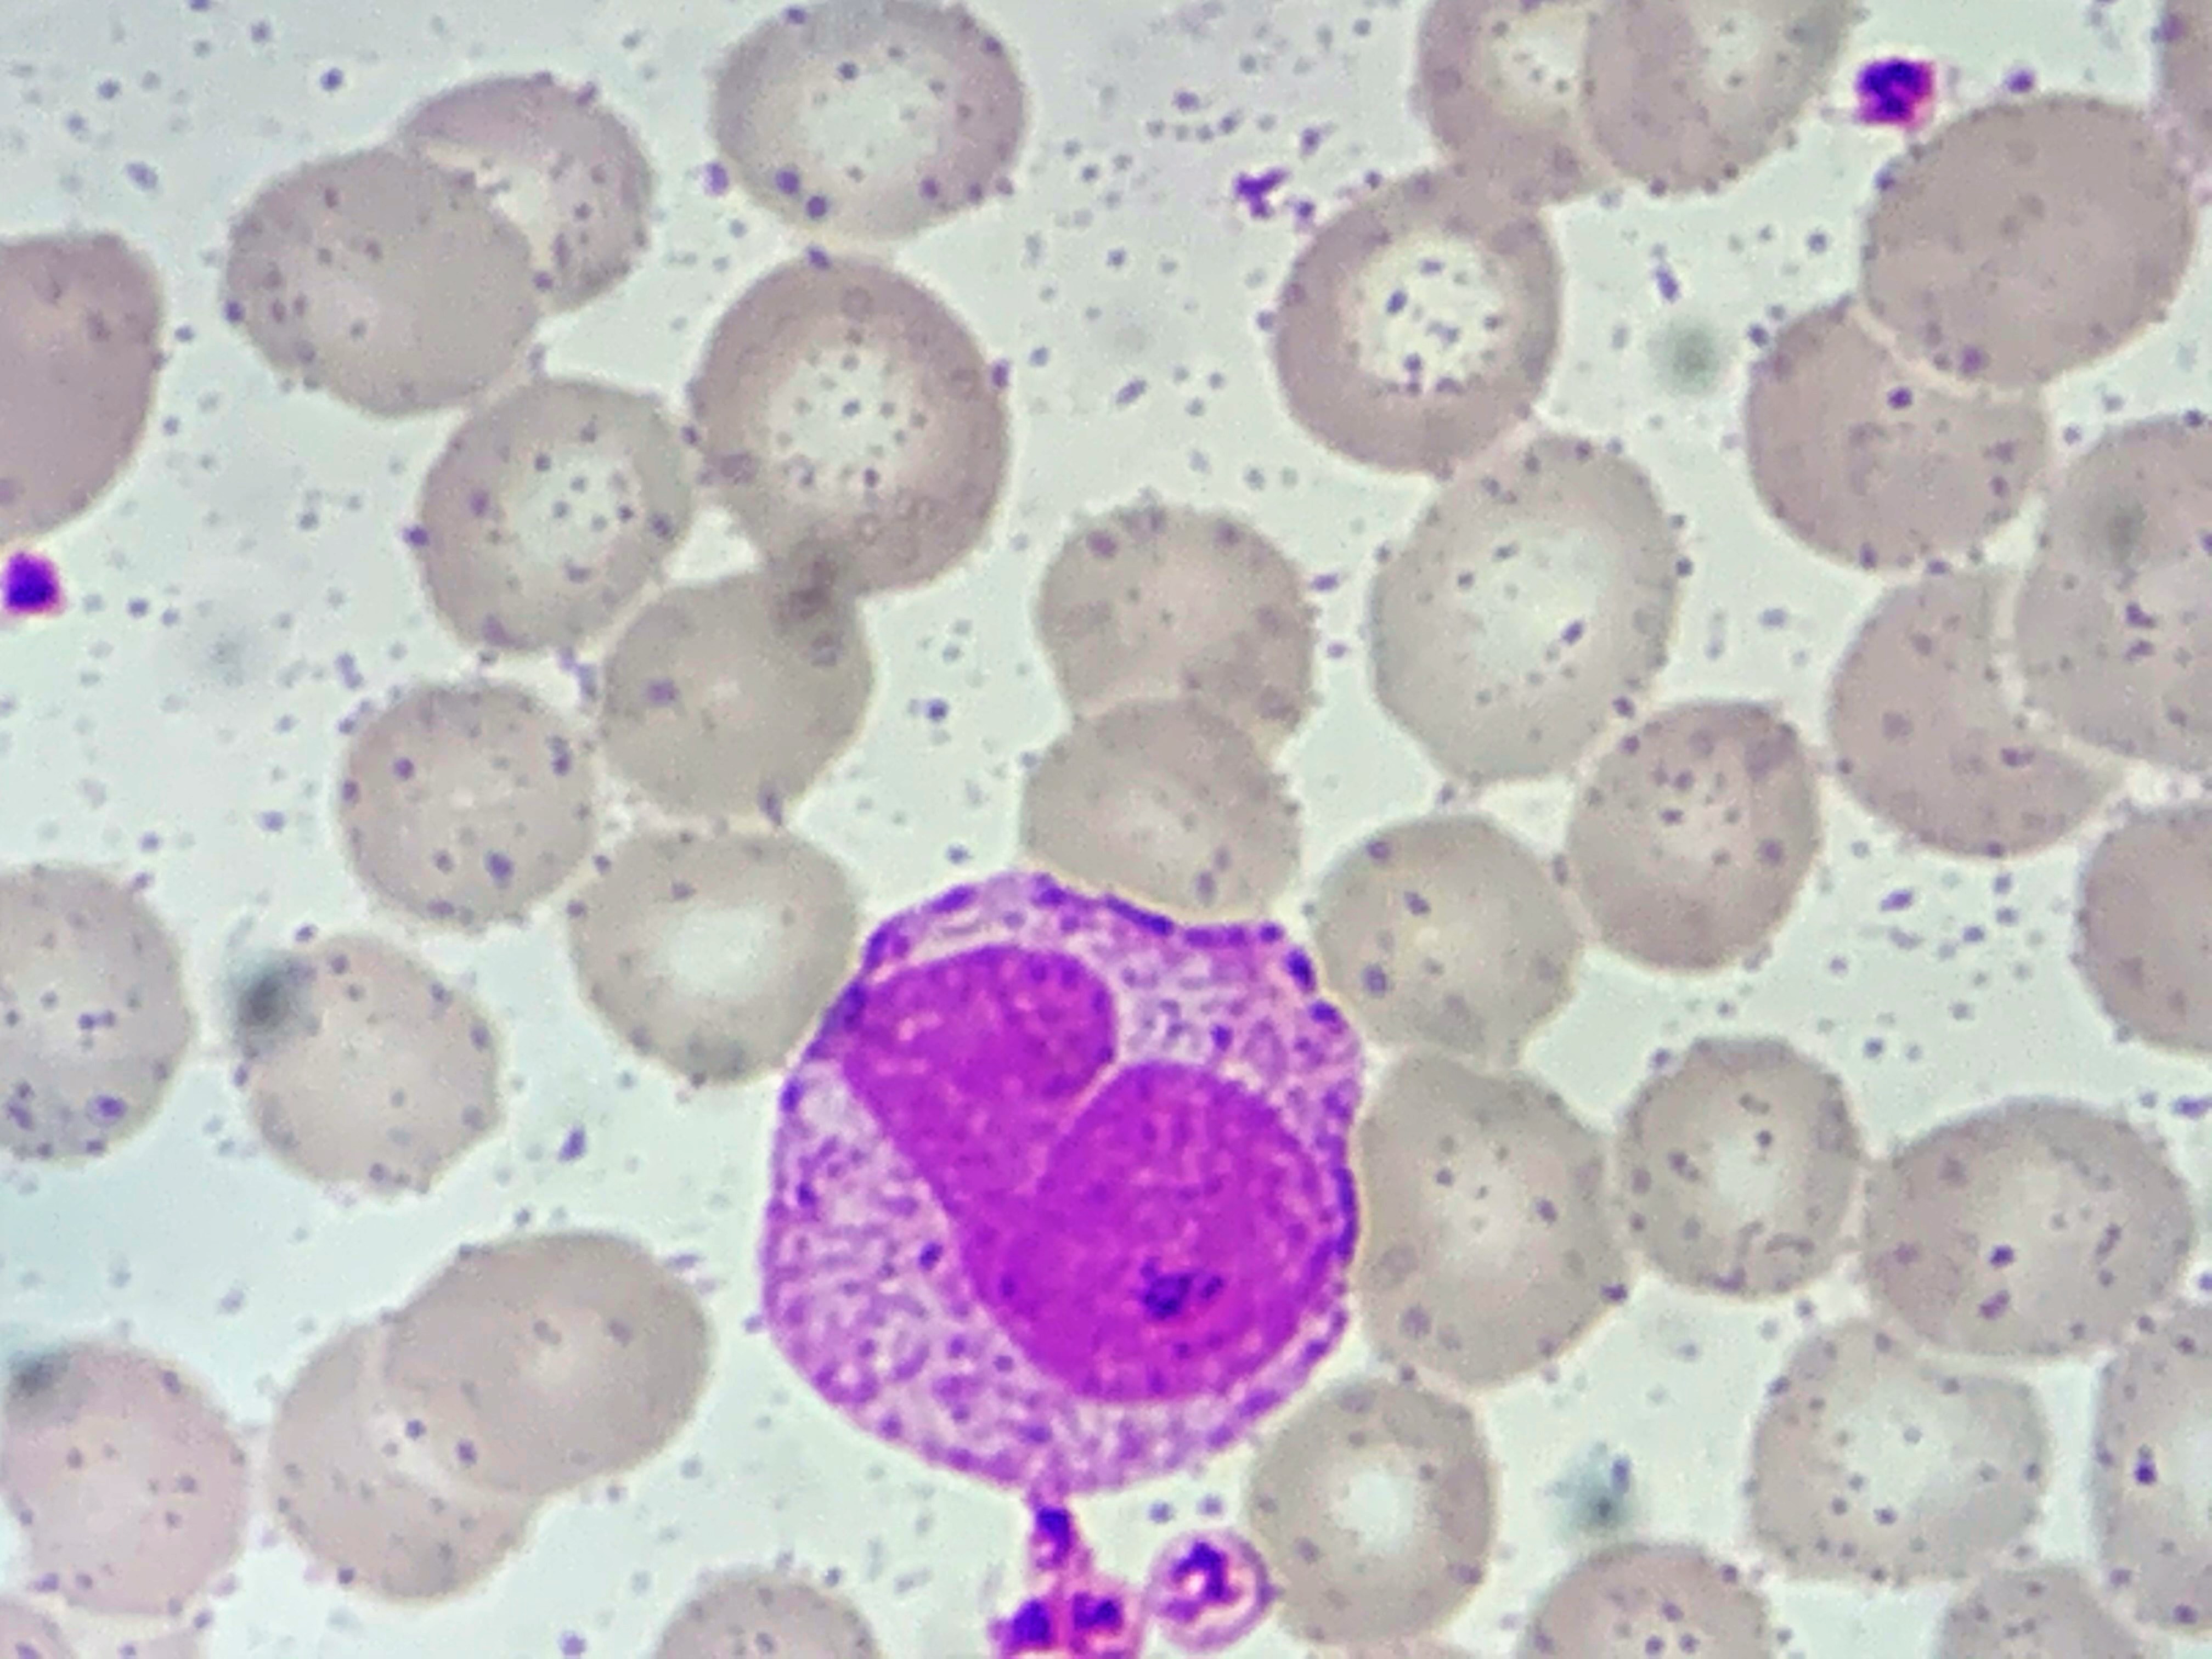
Cell type: MONOCYTES